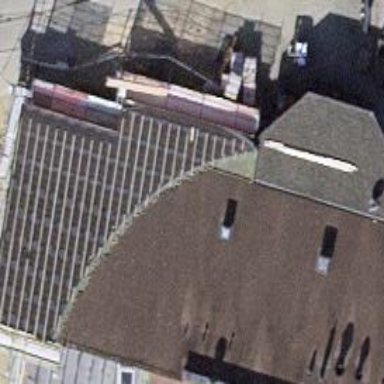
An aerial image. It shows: View of roof of building.